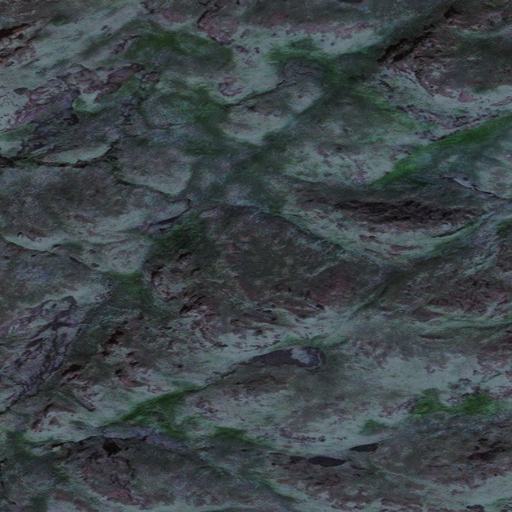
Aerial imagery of island in Alaska named Elf Island containing only unknown